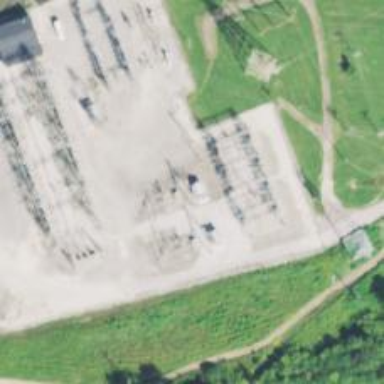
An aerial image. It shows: Switch for power supply.